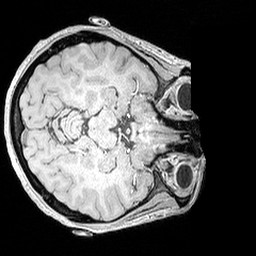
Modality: MP2RAGE
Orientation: axial
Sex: female
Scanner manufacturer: siemens
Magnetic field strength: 3 T
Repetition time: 5 s
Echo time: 0.00292 s